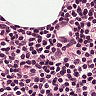
Metastatic tissue present: no